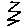
Label: zigzag